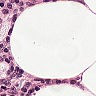
Metastatic tissue present: no